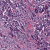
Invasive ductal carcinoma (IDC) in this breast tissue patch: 1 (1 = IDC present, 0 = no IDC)